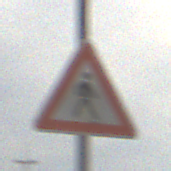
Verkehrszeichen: FussgaengerLinks
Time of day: MorningAfternoon
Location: Outdoor (Suburban)
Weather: PartlyCloudy
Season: NotSpecified
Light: Natural